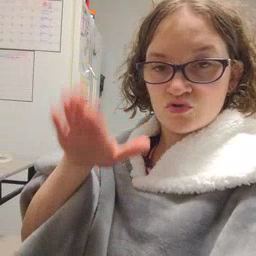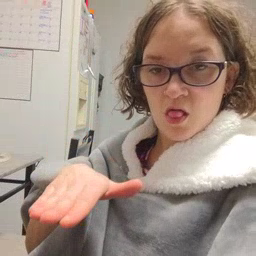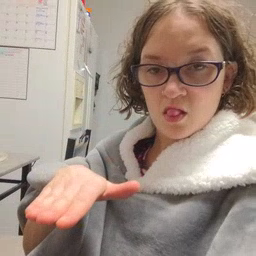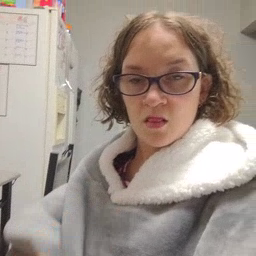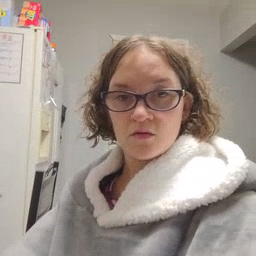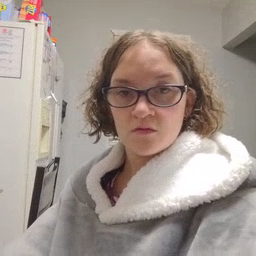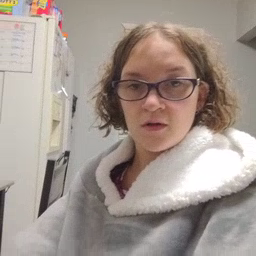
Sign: child